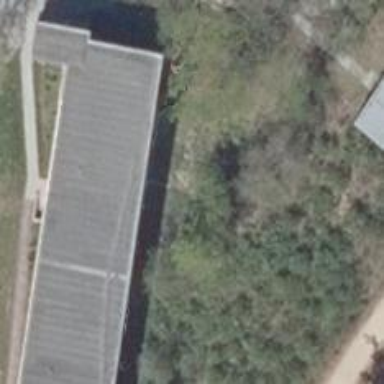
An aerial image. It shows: Dormitory building.